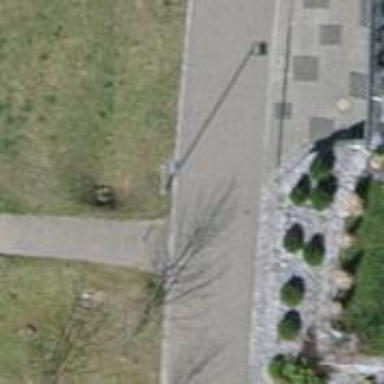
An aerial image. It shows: Bollard.